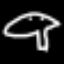
Label: mushroom